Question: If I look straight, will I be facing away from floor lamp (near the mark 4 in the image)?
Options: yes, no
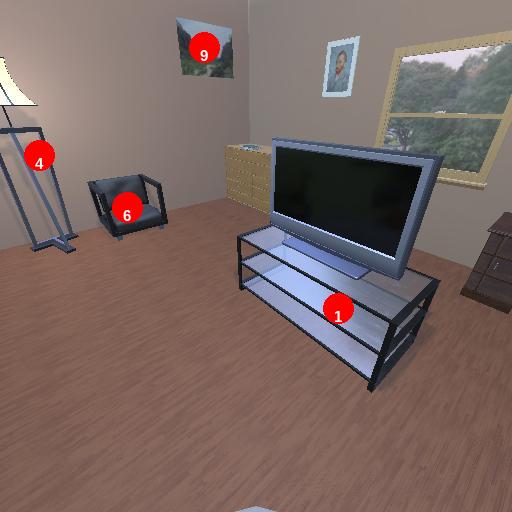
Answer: yes